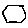
Label: hexagon